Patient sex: M
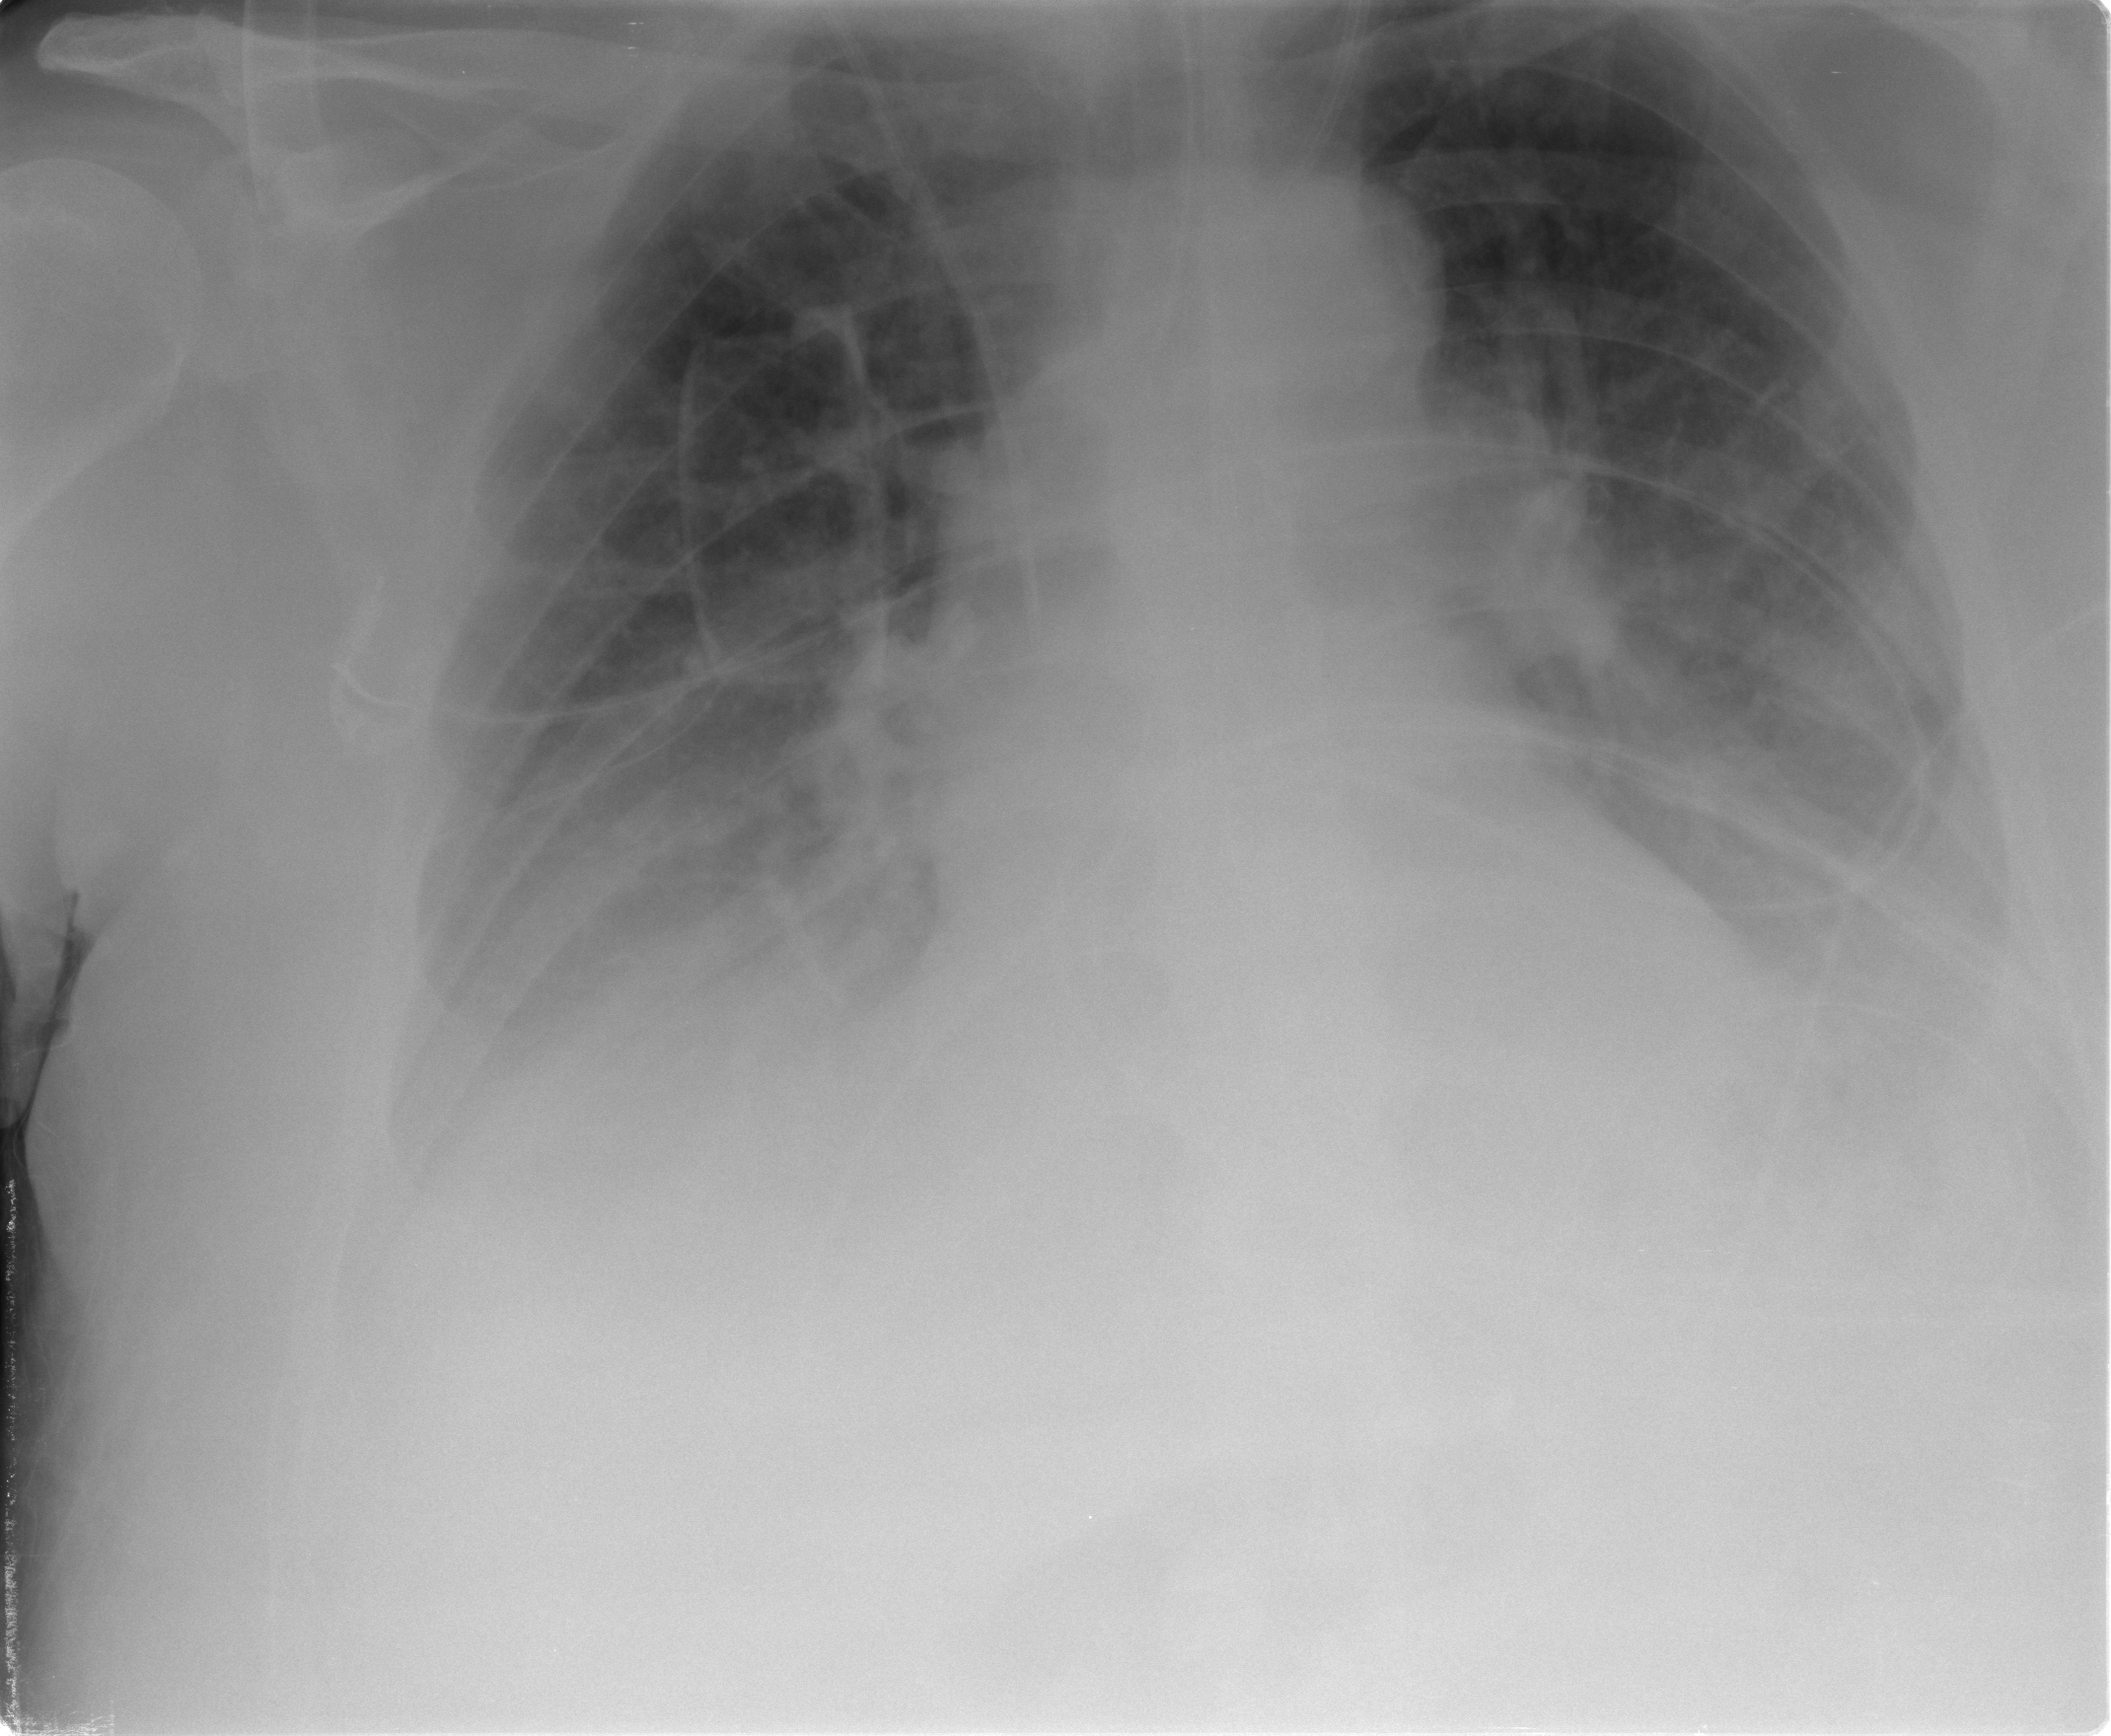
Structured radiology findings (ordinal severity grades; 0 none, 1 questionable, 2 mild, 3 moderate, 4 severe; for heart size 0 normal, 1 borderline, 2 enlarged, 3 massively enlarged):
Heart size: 0
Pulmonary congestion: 2
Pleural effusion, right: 2
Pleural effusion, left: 2
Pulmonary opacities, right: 1
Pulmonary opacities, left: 1
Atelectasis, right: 2
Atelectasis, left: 2